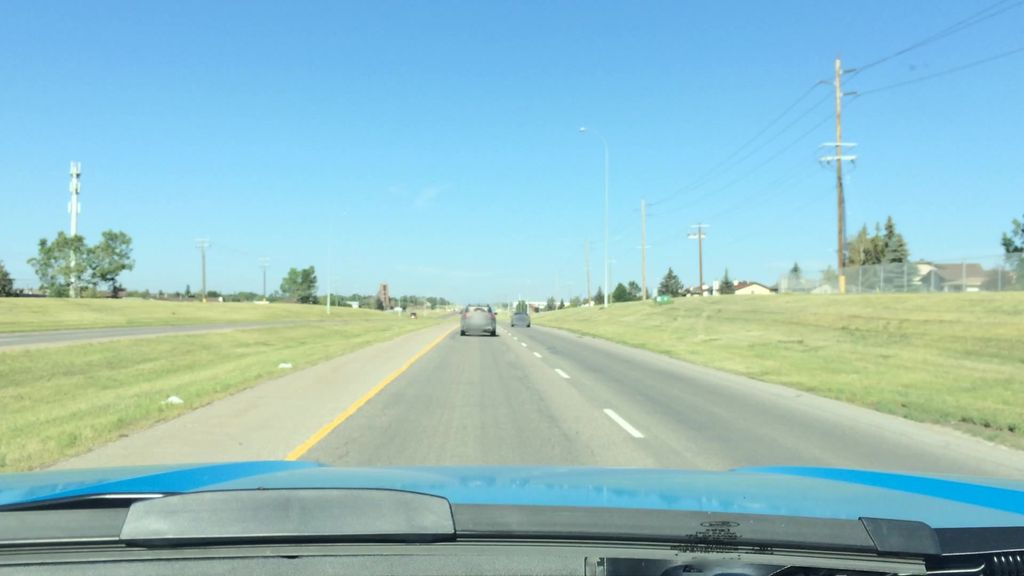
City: calgary